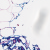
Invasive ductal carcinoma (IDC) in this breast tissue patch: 0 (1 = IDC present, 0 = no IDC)